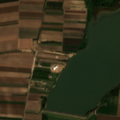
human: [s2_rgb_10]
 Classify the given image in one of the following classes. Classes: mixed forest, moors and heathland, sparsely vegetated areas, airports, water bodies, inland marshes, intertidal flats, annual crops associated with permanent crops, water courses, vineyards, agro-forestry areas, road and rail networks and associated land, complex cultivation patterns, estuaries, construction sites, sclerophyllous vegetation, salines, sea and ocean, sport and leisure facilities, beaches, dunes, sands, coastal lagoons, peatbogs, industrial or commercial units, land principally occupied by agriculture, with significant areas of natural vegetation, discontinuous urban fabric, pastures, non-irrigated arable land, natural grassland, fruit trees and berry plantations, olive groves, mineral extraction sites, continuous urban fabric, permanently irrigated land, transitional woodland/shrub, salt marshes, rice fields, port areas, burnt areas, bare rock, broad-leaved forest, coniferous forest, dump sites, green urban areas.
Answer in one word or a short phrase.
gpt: non-irrigated arable land, complex cultivation patterns, water bodies